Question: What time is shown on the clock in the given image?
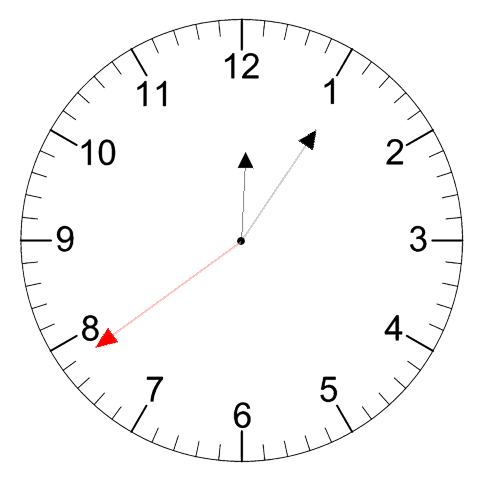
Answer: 12:05:39